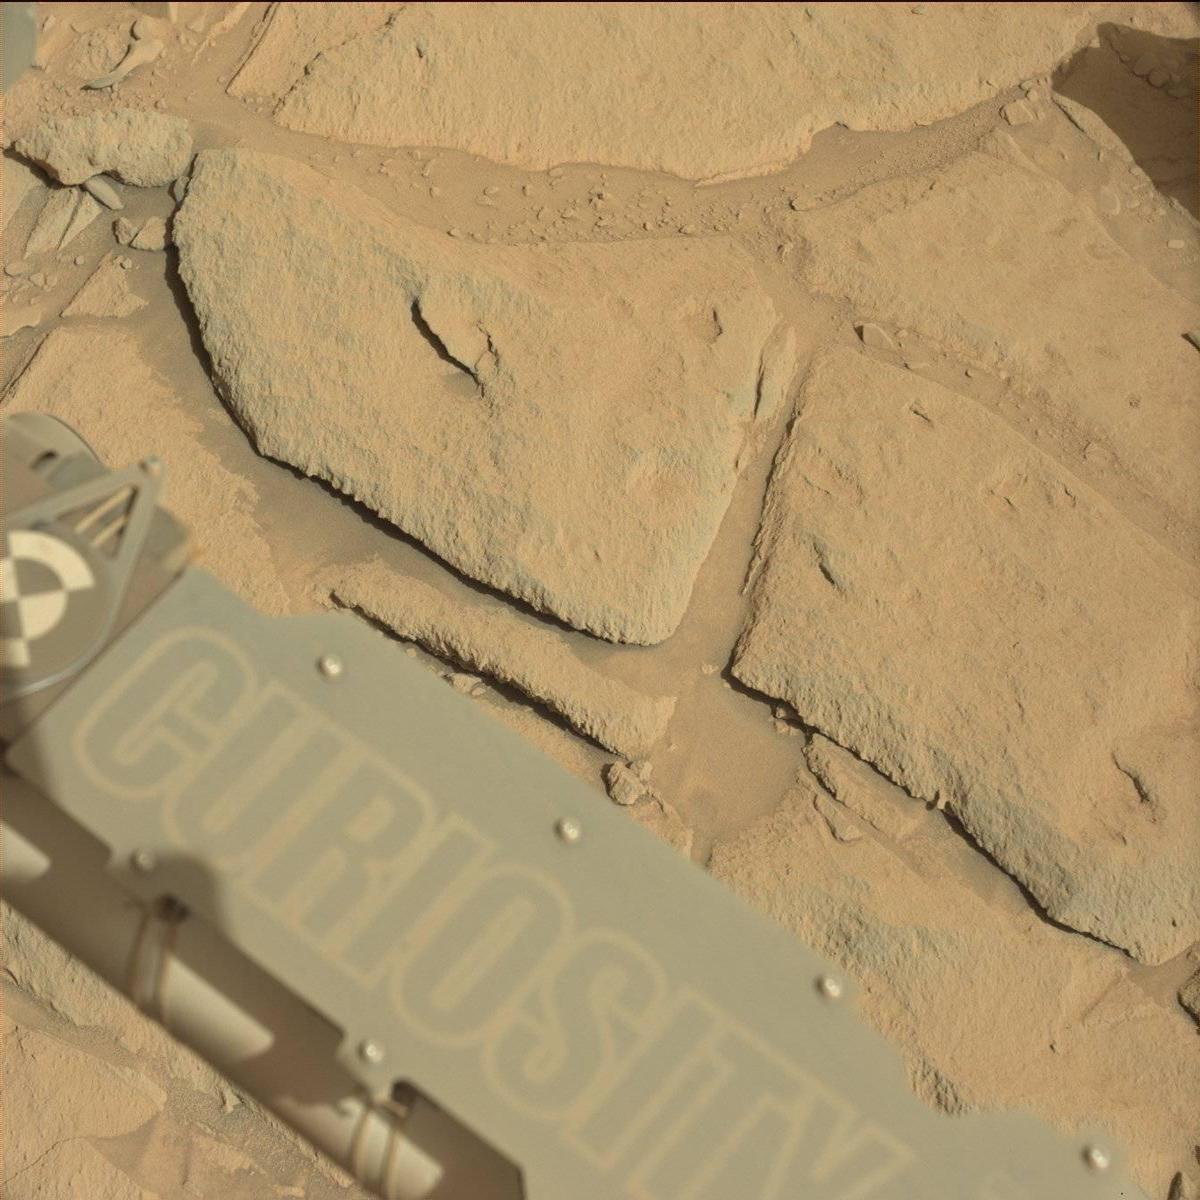
Terrain classes present: Bedrock, Rock, Rover, Sand / Soil